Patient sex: M
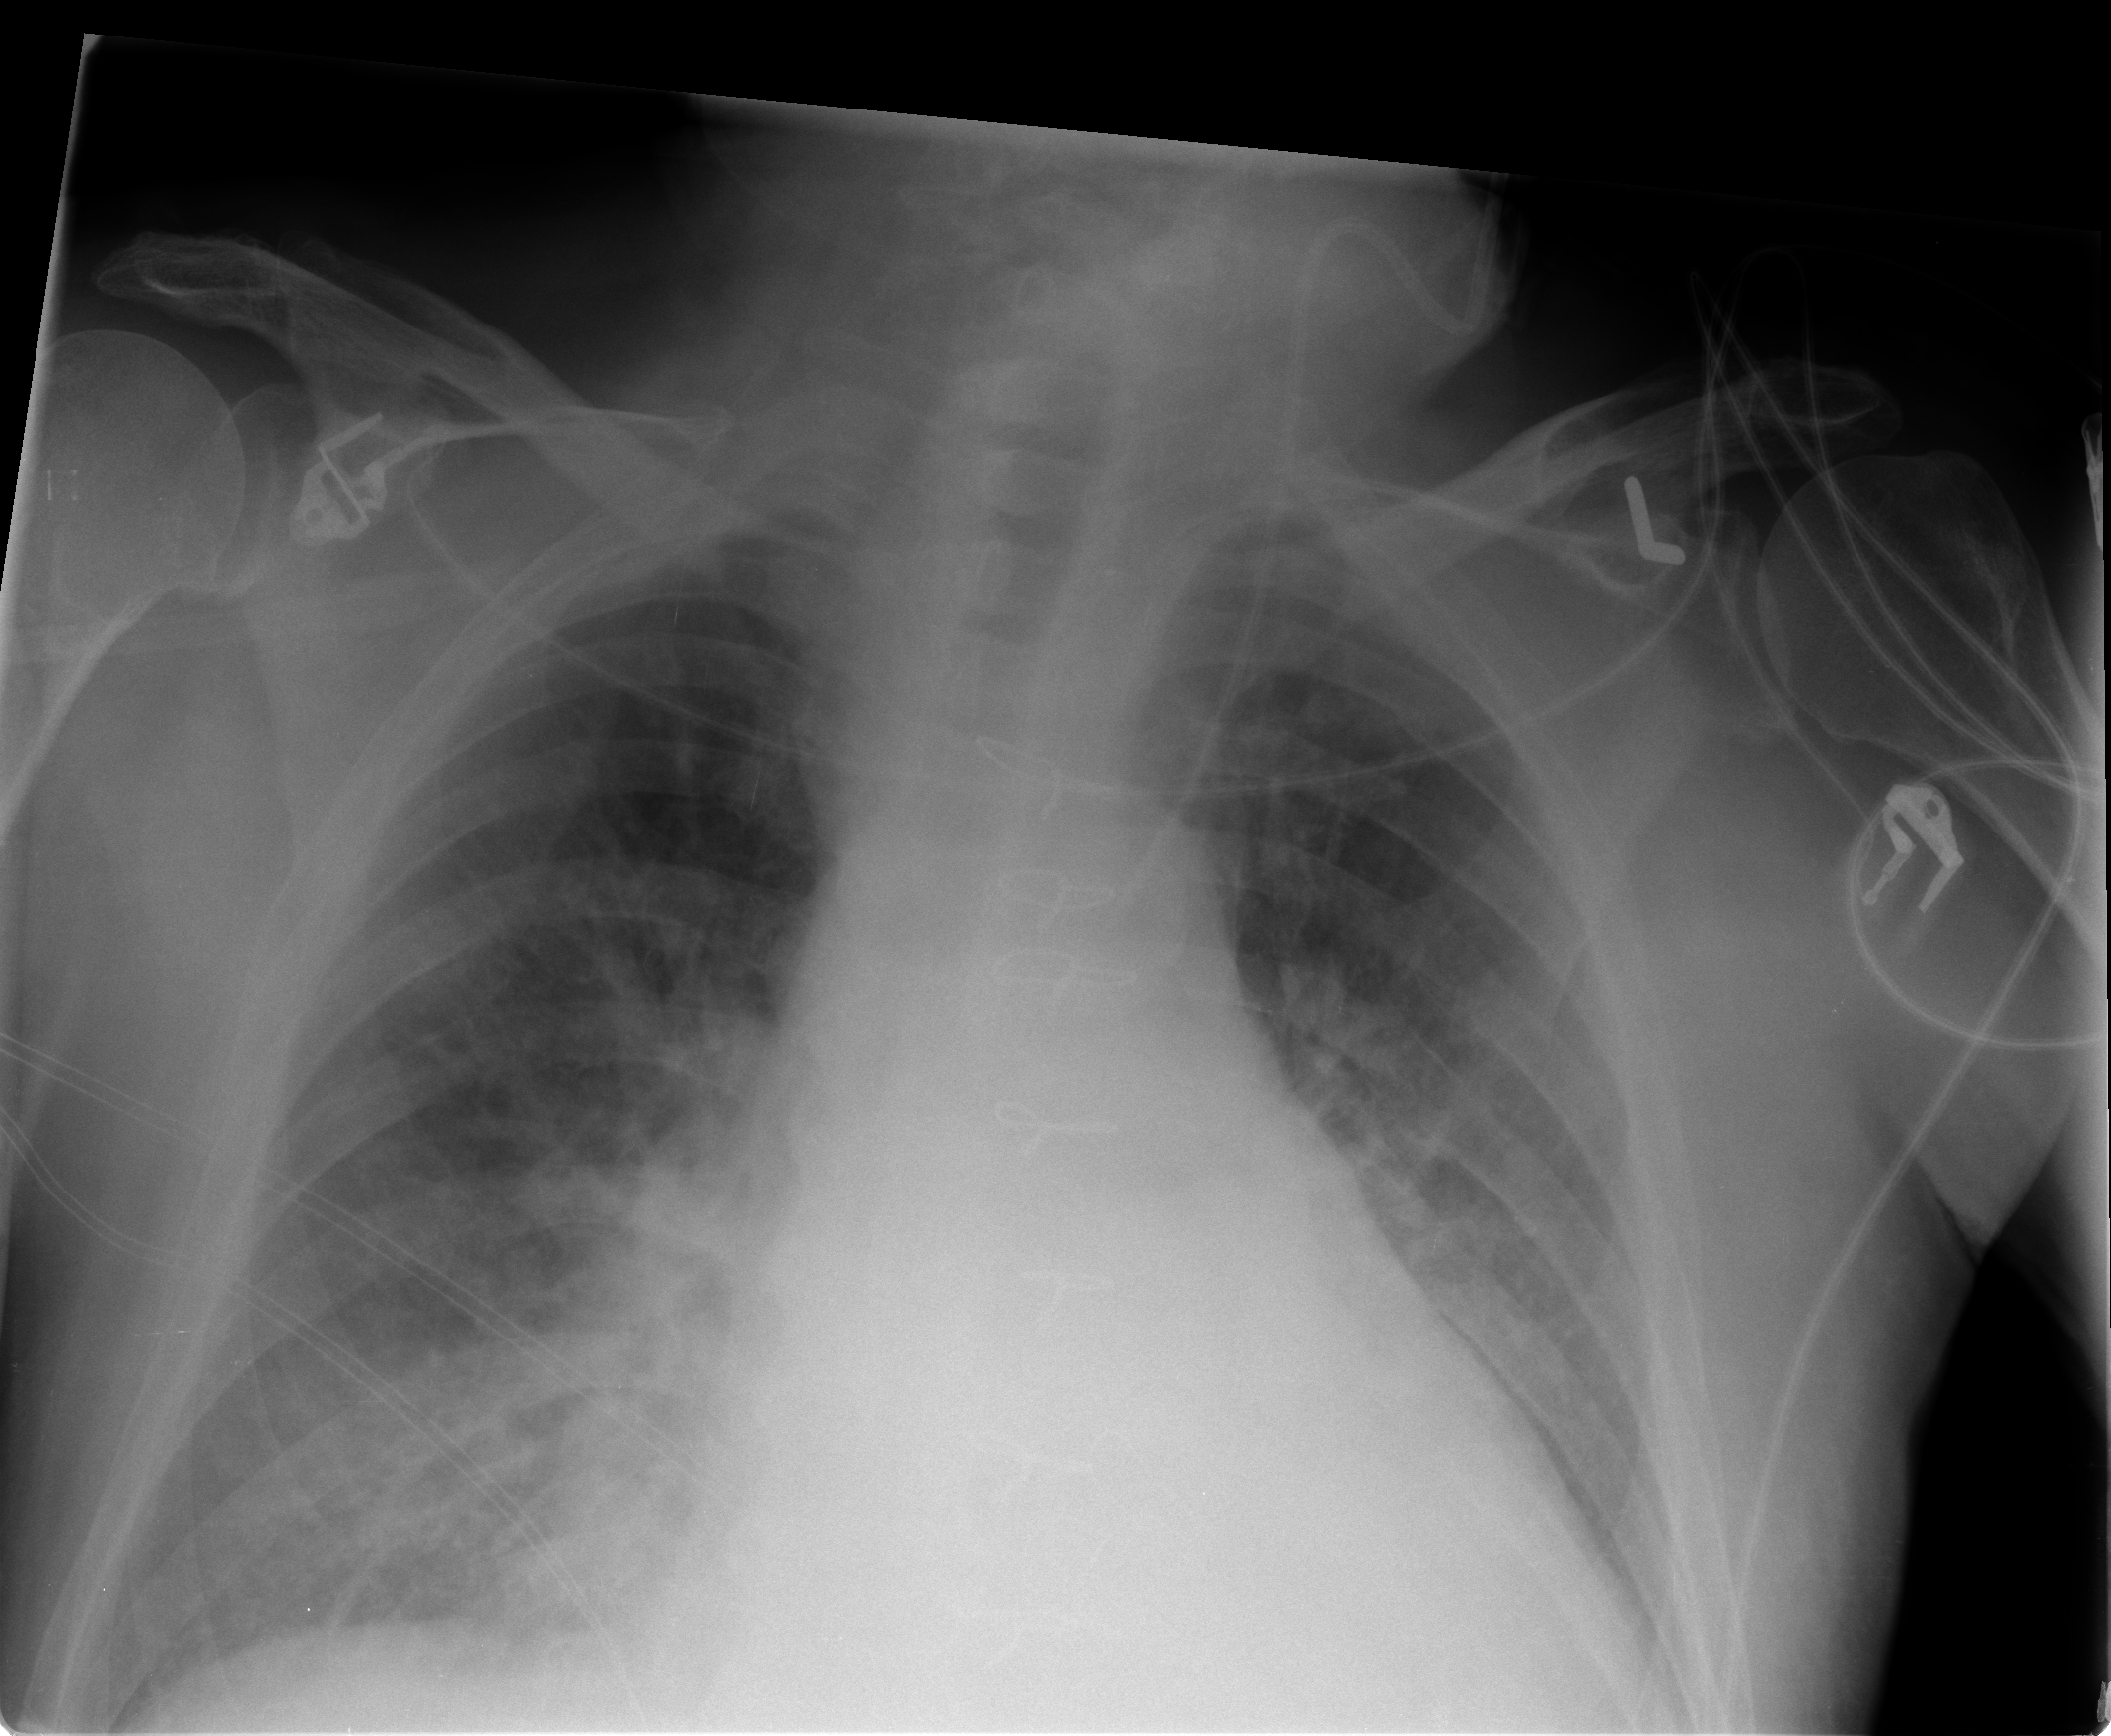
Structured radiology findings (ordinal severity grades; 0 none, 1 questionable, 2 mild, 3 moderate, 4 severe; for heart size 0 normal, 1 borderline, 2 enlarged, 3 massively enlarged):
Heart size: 2
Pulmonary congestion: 2
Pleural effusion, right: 2
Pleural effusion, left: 2
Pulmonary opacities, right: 2
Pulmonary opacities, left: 1
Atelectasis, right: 2
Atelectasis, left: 2